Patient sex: M
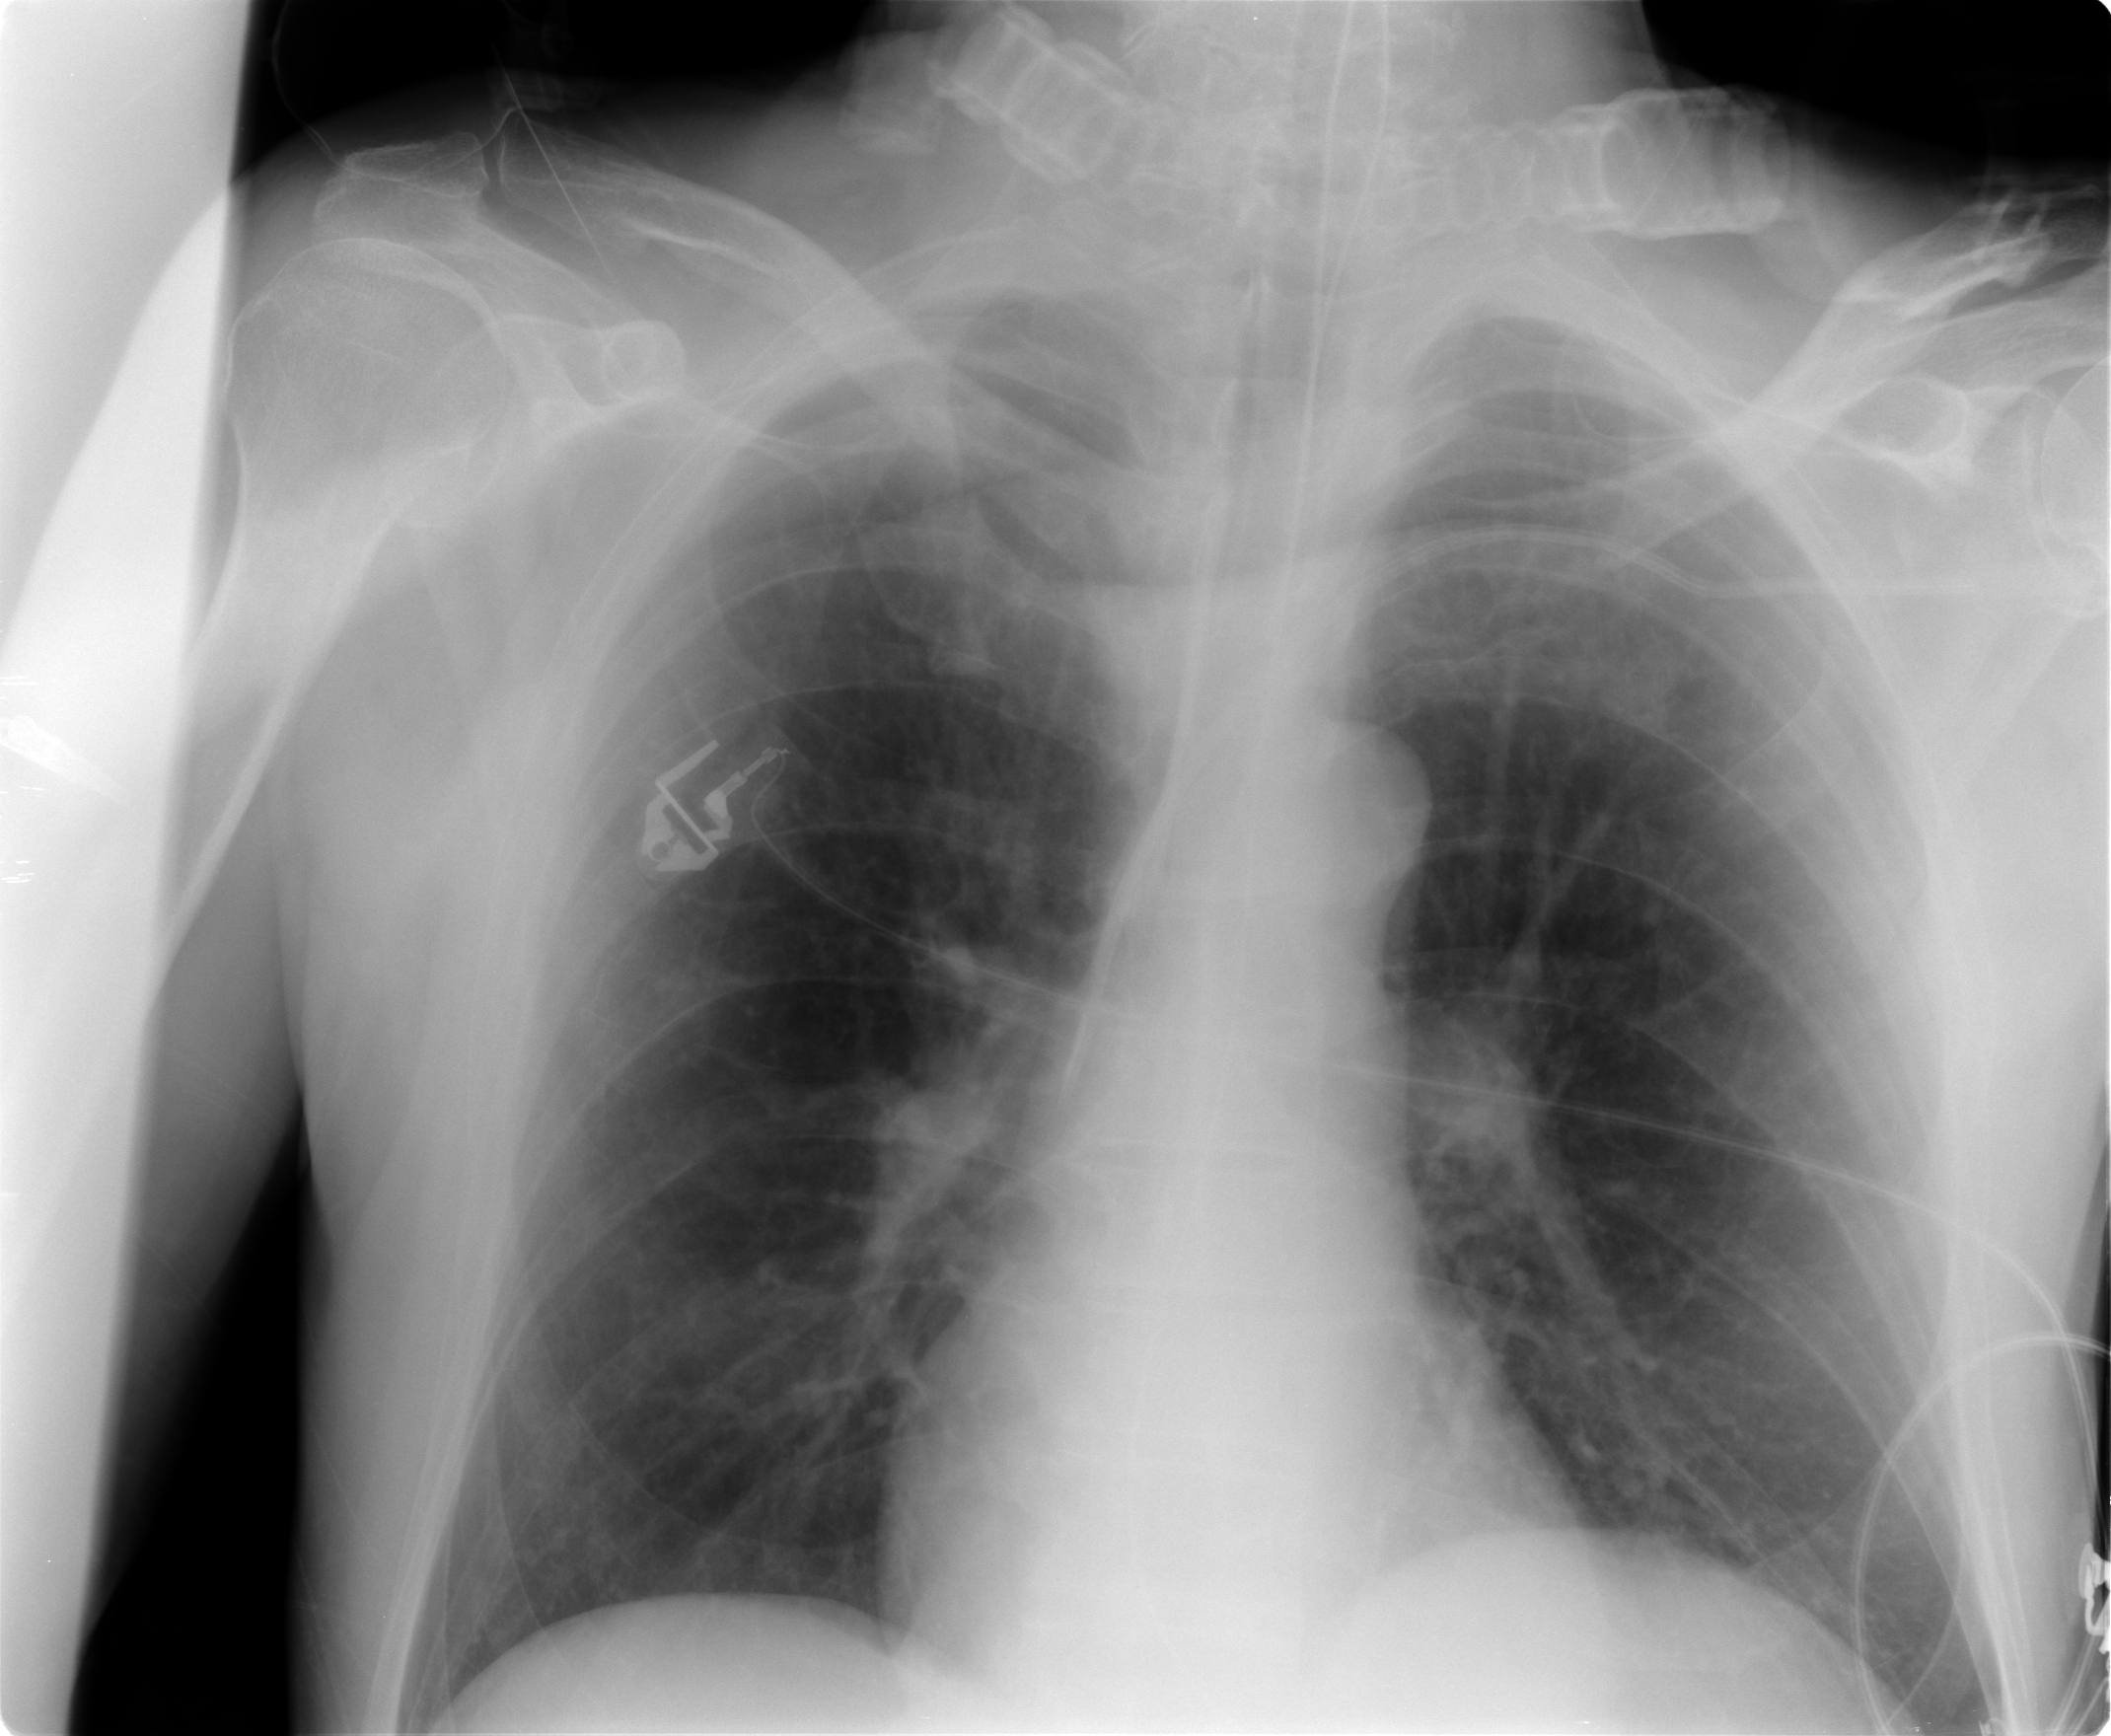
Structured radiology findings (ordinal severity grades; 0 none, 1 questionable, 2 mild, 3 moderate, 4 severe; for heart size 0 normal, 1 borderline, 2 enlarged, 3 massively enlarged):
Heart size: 0
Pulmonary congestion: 0
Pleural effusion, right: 0
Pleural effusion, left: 0
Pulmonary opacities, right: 0
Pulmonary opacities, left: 0
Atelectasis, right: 1
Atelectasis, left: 2